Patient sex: M
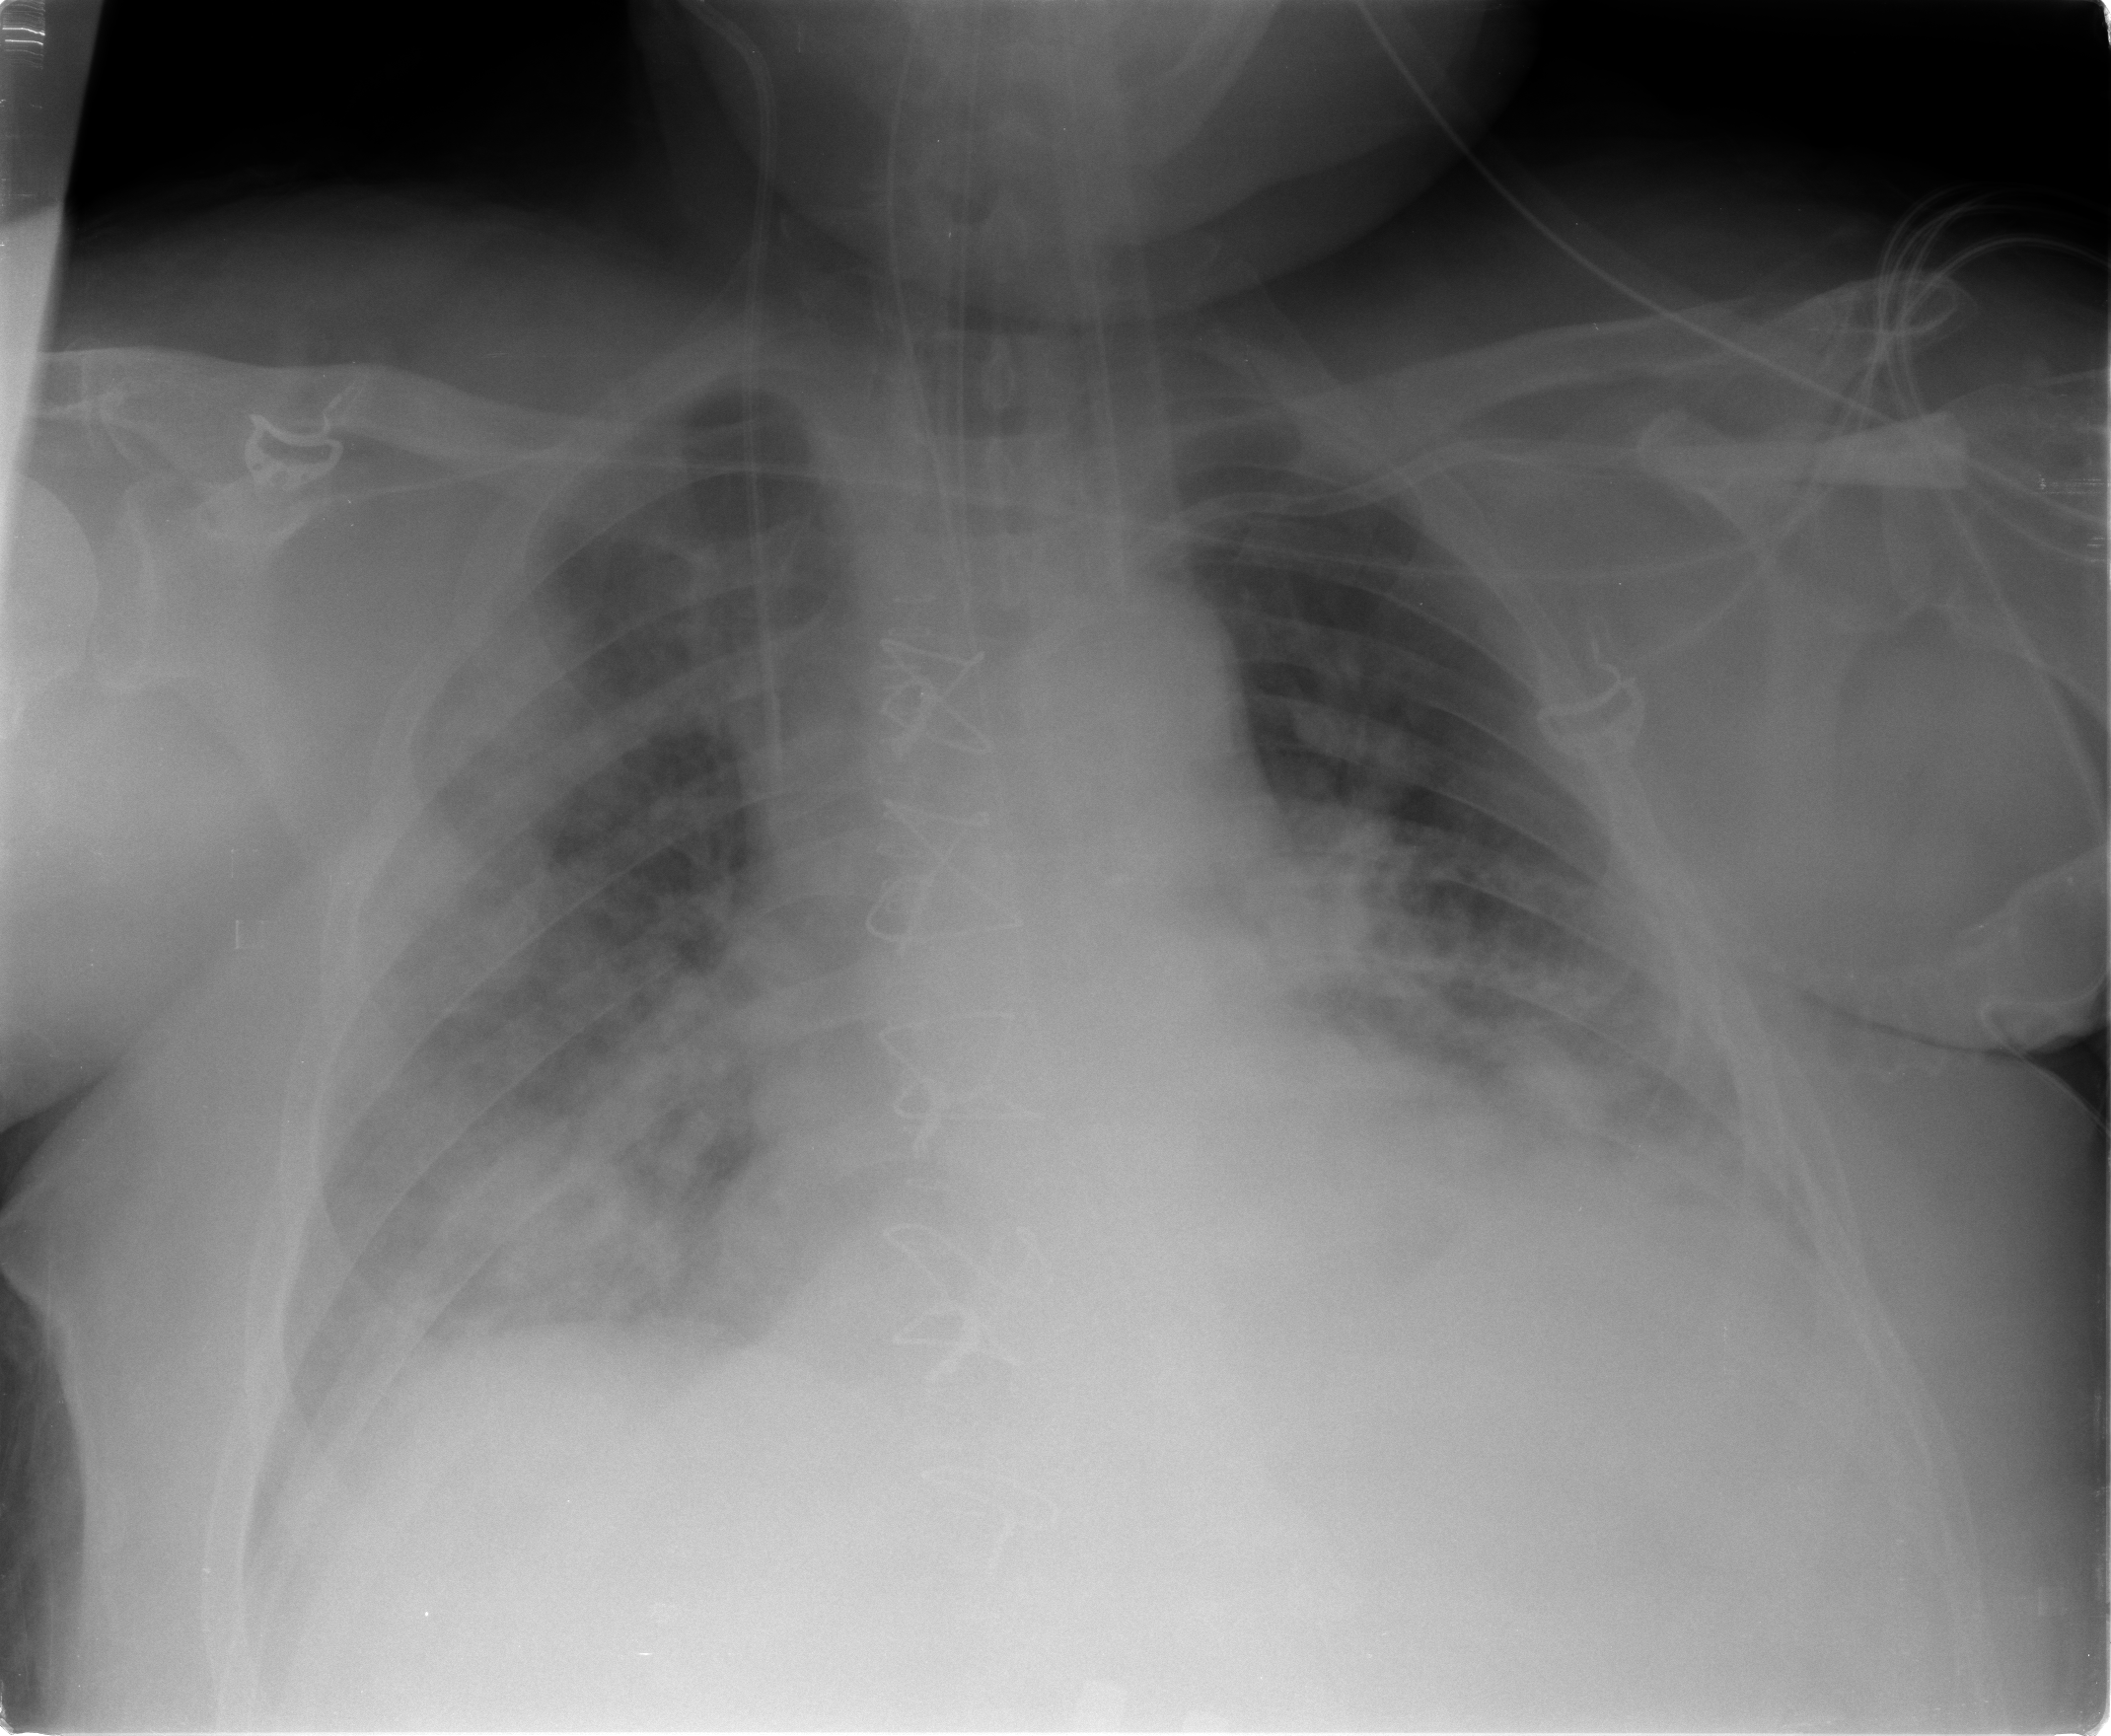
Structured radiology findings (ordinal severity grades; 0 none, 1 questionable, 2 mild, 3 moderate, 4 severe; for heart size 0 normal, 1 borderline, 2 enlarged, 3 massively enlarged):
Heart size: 2
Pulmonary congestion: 3
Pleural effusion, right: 2
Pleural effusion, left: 2
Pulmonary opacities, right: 2
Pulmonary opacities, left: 2
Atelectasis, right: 2
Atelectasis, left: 2